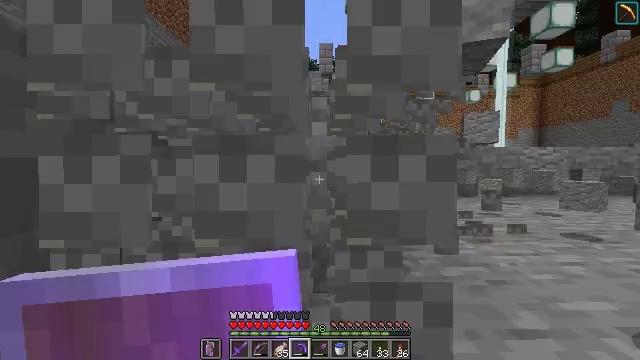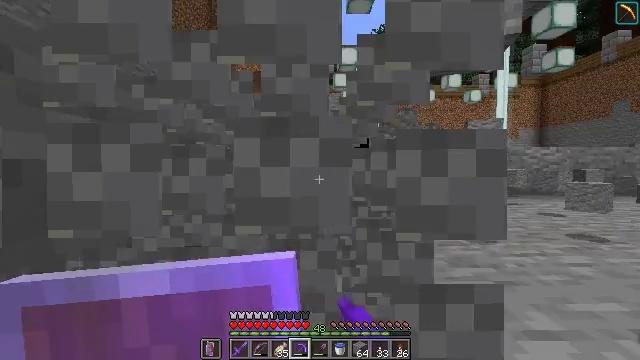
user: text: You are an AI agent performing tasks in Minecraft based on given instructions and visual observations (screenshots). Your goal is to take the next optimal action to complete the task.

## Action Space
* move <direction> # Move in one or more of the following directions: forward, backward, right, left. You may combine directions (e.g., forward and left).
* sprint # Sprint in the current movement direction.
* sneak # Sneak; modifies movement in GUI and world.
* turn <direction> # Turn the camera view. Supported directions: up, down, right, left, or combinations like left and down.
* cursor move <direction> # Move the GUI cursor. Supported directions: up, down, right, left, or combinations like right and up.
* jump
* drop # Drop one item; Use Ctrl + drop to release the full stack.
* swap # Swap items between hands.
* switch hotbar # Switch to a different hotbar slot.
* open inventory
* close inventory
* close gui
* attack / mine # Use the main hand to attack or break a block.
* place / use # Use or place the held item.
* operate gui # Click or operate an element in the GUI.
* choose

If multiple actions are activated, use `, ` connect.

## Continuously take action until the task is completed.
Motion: motion action
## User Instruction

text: Harvest stone in the caves.
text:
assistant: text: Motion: move forward and move left, attack / mine
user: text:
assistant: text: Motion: attack / mine